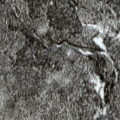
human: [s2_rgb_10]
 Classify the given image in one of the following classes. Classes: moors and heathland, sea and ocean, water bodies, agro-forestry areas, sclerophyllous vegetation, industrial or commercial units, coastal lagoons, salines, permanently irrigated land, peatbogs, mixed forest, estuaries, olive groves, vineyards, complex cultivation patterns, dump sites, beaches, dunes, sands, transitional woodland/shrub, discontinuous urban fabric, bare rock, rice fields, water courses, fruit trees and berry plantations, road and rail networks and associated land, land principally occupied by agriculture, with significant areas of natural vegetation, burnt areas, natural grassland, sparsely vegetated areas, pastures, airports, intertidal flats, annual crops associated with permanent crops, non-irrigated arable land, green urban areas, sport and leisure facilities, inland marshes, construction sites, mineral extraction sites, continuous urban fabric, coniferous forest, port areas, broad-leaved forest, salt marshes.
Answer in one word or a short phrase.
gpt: coniferous forest